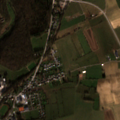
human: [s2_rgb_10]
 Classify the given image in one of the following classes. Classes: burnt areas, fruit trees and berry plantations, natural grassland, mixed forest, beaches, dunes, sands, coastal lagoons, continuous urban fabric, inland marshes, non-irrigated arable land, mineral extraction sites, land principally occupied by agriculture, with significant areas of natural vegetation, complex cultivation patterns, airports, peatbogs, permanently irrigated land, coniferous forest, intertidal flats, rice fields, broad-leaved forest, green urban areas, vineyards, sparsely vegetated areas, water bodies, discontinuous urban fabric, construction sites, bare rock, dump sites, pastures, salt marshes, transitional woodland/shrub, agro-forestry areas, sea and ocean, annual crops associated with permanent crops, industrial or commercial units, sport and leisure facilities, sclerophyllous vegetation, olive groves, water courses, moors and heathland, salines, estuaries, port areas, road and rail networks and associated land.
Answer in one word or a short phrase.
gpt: discontinuous urban fabric, non-irrigated arable land, pastures, complex cultivation patterns, broad-leaved forest